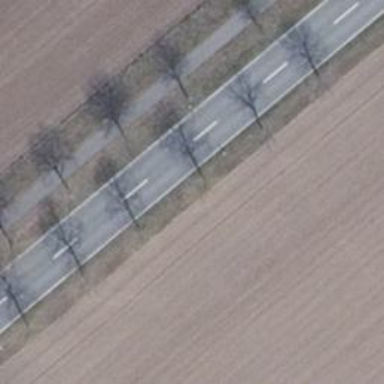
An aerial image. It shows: Row of trees in natural setting.